Question: Here's the thing. I use '<URL>.
My code block is wrapped in '<pre><code>' blocks like this:
'''
<pre><code>
&lt;script type=&quot;text/javascript&quot;&gt;
// Say hello world until the user starts questioning
// the meaningfulness of their existence.
function helloWorld(world) {
for (var i = 42; --i &gt;= 0;) {
alert(&#39;Hello &#39; + String(world));
}
}
&lt;/script&gt;
&lt;style&gt;
p { color: pink }
b { color: blue }
u { color: &quot;umber&quot; }
&lt;/style&gt;
</code></pre>
'''
And the output looks like this:

Now I want to show line numbers for the code block dynamically using JavaScript. How do I do that? (Also, if possible, how do I show zebra-striping?)
Thanks.
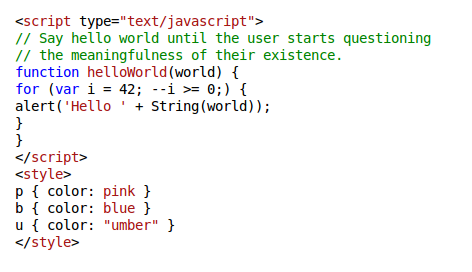
Answer: You could use an alternate framework such as <URL>
Or take a look here and find something that suites.
<URL>